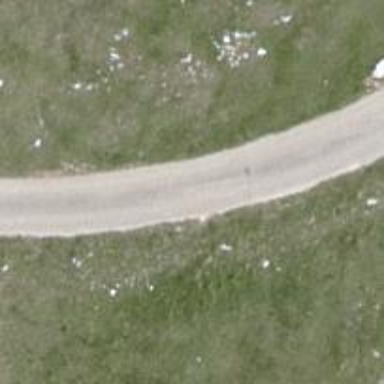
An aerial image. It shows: Asphalt service road.